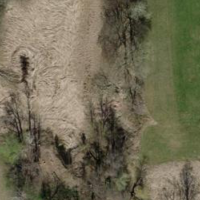
EUNIS habitat code: 52
Species observed at this site:
Oenanthe oenanthe
Anas platyrhynchos